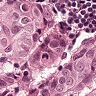
Metastatic tissue present: yes